Interaction volume radius: 5 \u00c5
Interaction volume height: 40 \u00c5
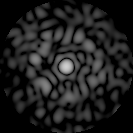
Disorder parameter: 0.8272